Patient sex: F
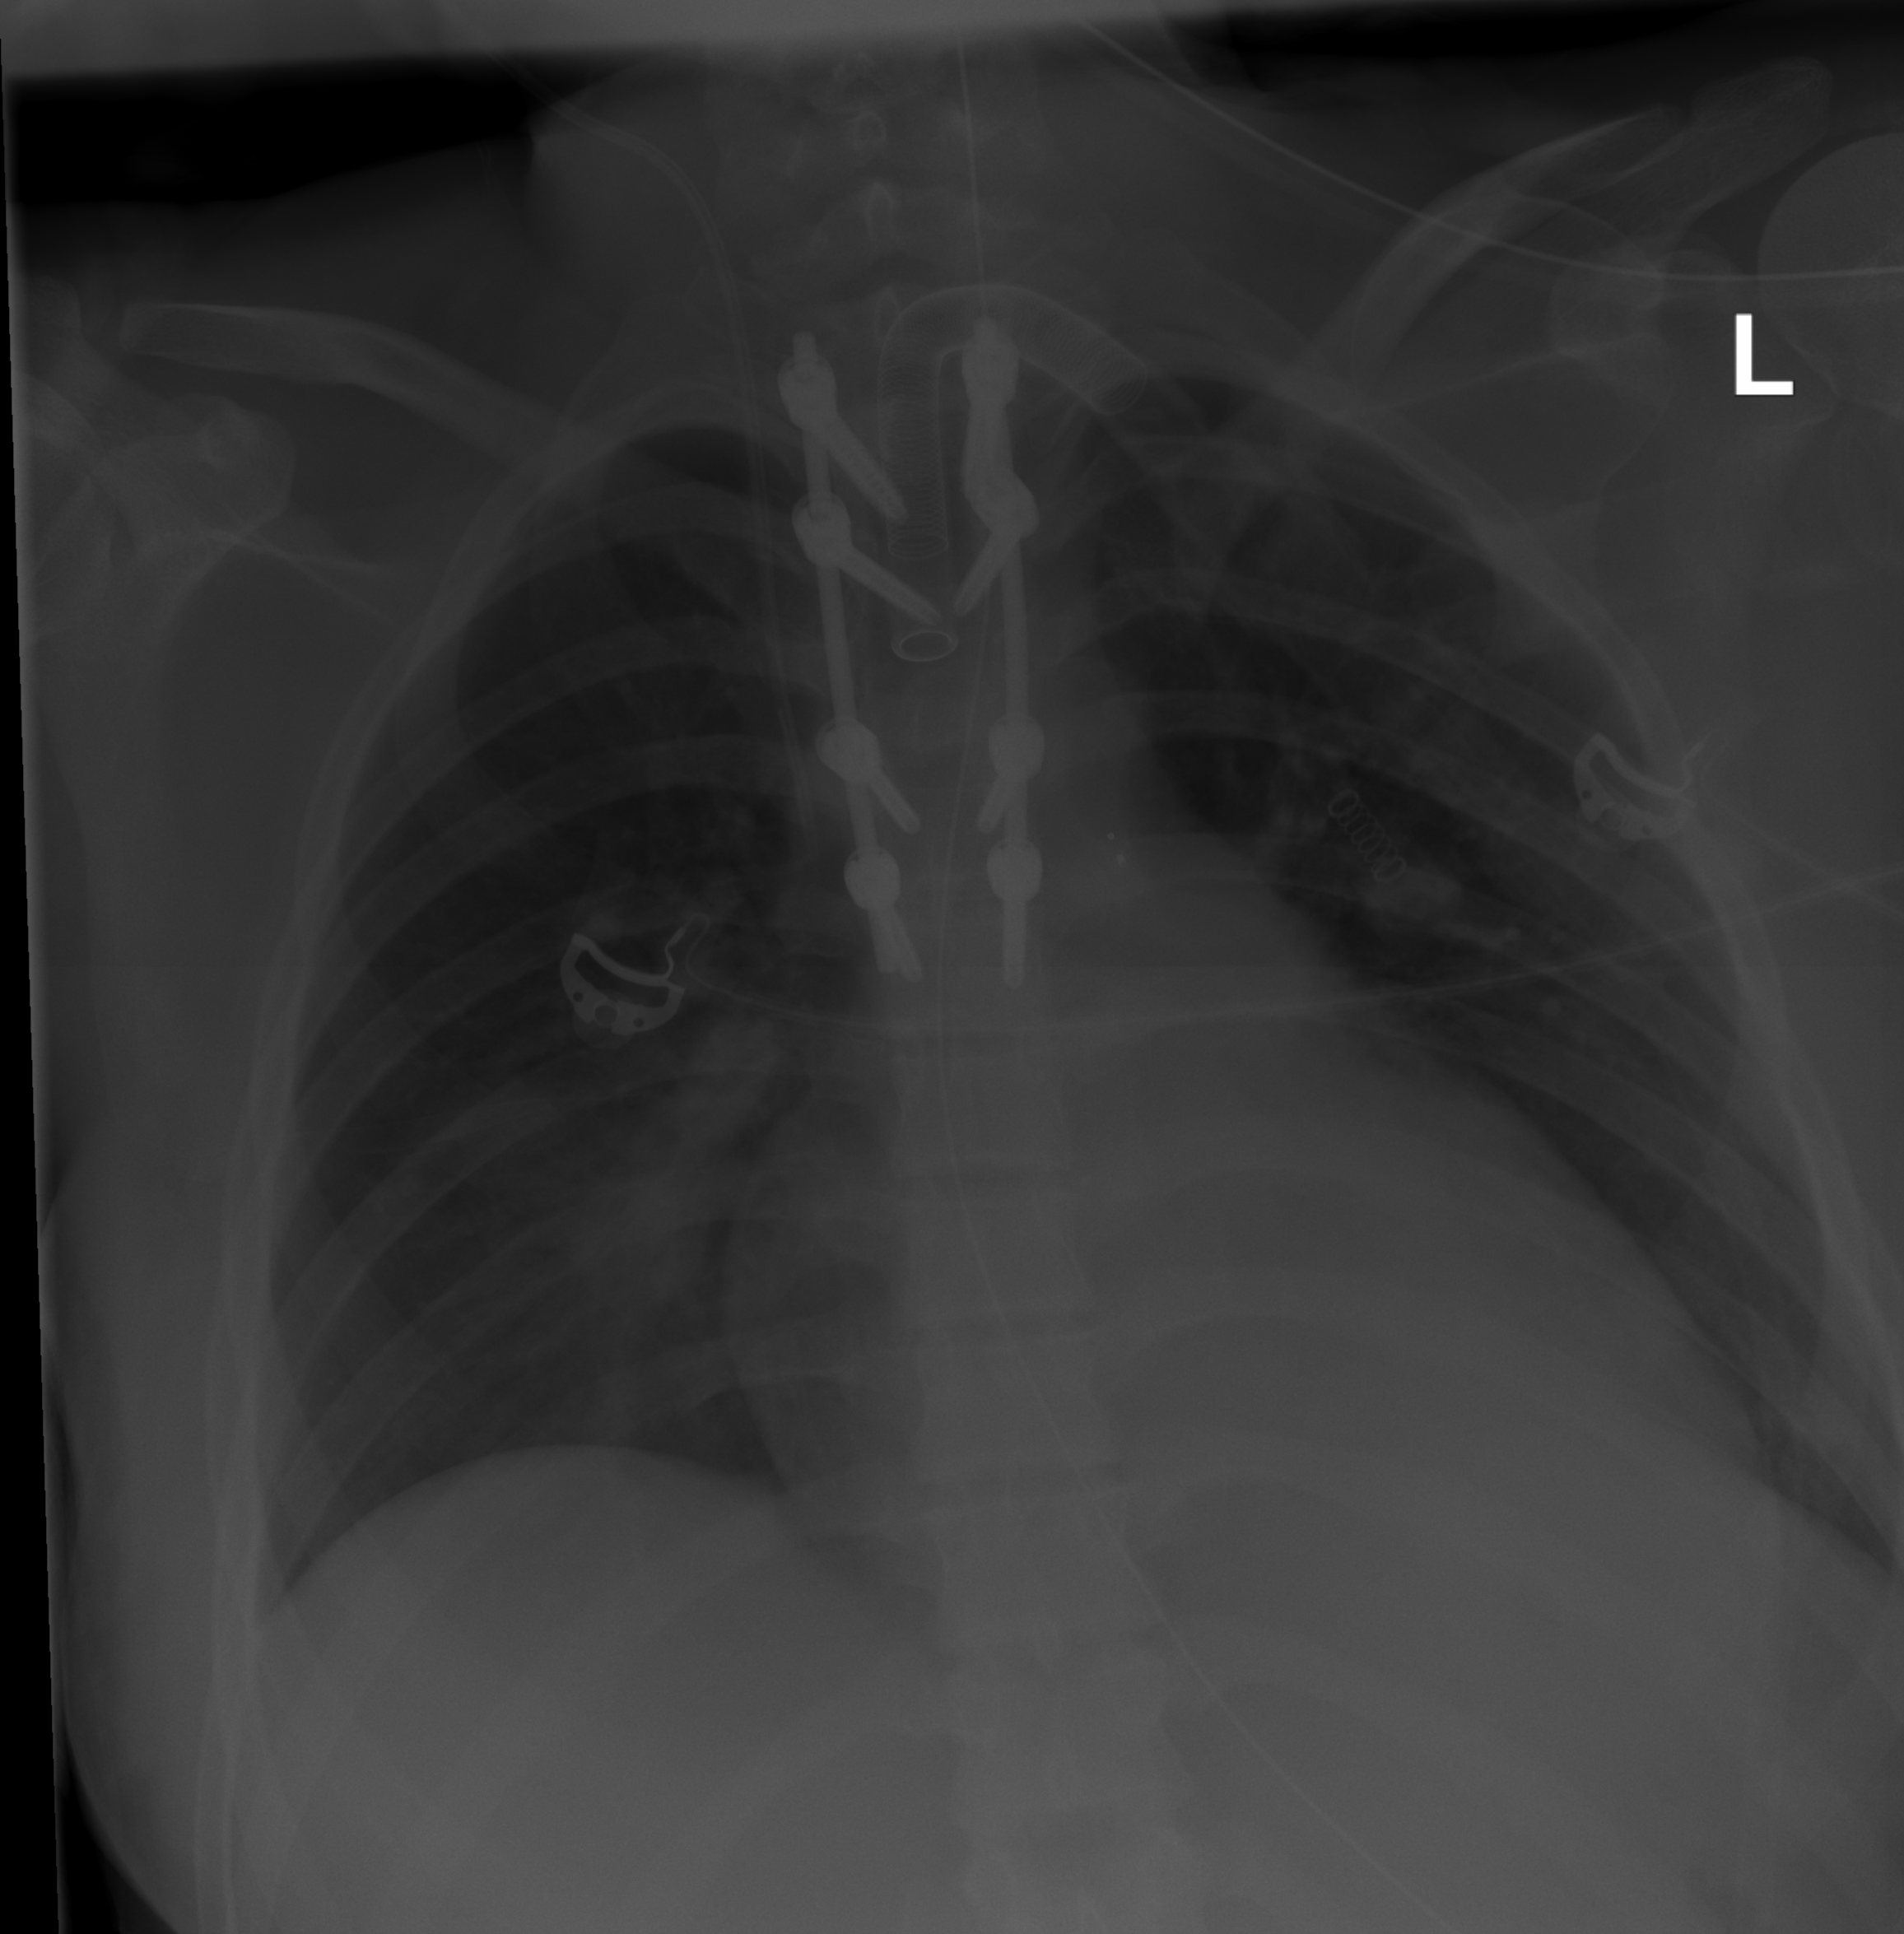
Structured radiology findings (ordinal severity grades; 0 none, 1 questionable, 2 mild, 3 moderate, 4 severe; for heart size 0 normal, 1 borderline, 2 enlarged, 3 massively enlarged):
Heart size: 1
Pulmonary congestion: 0
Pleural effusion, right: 0
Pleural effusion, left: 0
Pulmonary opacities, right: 2
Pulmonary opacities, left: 0
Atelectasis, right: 2
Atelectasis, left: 0